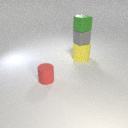
small green rubber cube above large yellow rubber cylinder